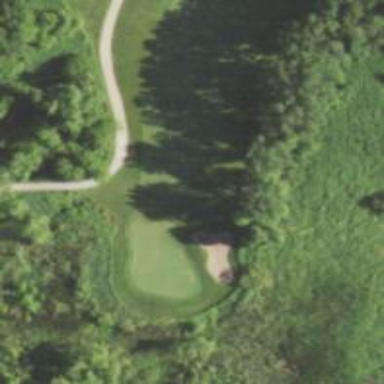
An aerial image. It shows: View of golf hole.